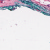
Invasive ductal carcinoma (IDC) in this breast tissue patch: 0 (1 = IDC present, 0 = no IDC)